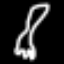
Label: fork